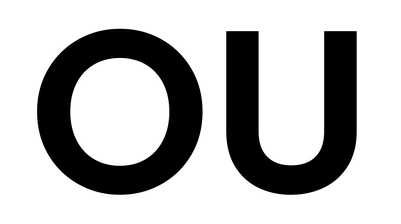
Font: Poppins-SemiBold